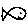
Label: fish